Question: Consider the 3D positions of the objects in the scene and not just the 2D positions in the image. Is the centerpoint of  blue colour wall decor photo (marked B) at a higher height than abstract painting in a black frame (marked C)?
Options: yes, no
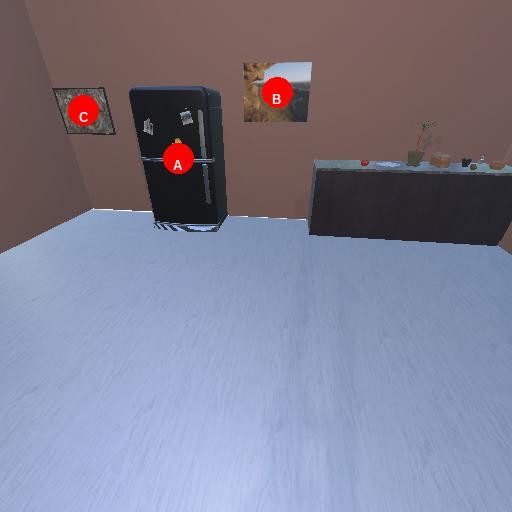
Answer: yes